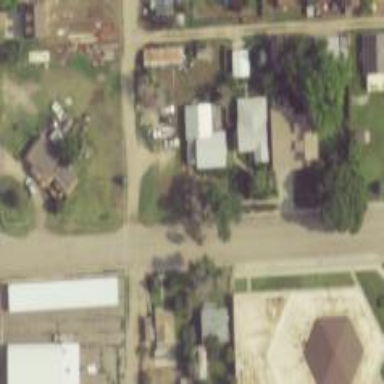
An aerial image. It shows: Alley with service road made of grade3 tracktype.